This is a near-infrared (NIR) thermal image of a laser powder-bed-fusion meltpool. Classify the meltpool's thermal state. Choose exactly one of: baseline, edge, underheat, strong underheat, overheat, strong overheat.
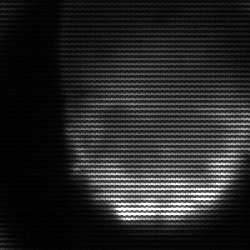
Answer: edge